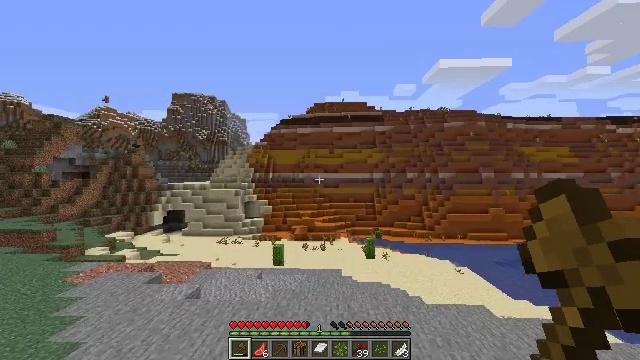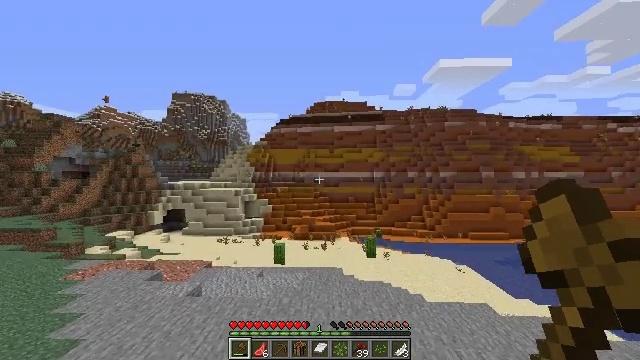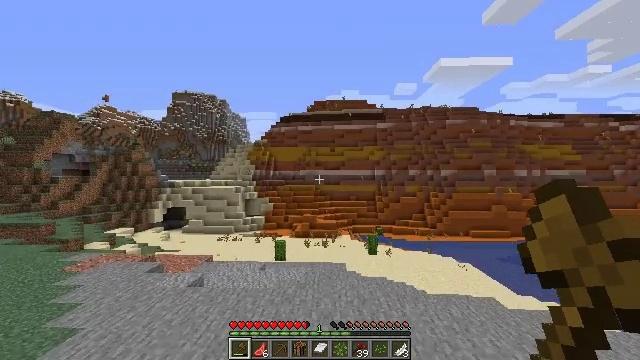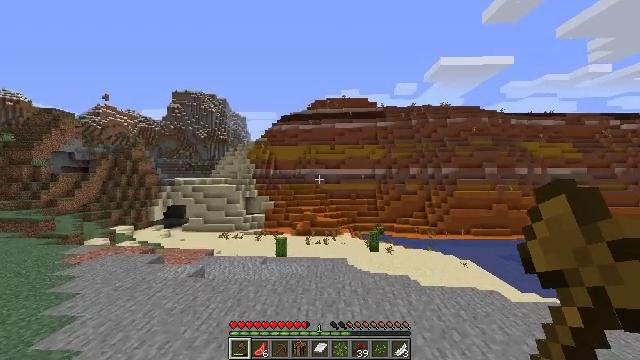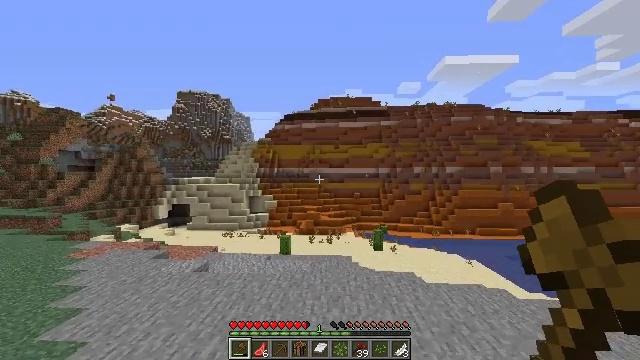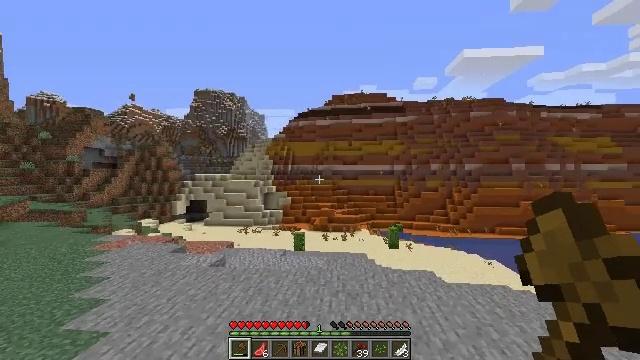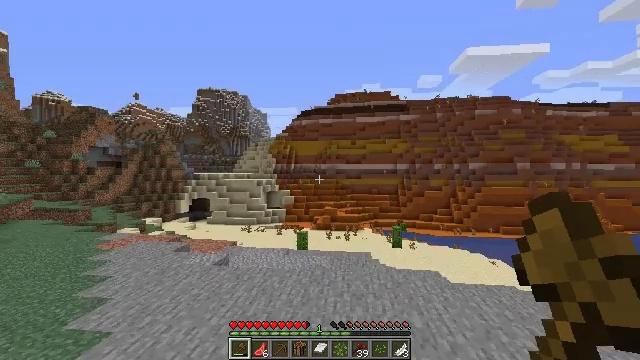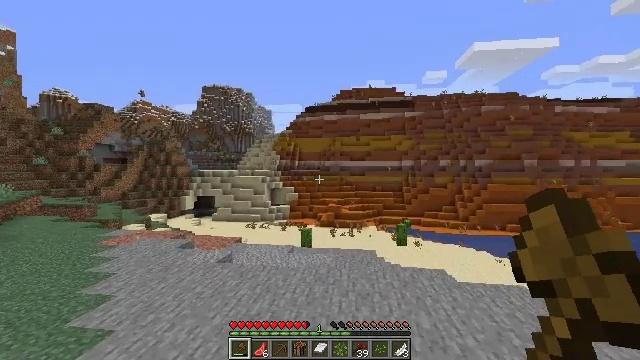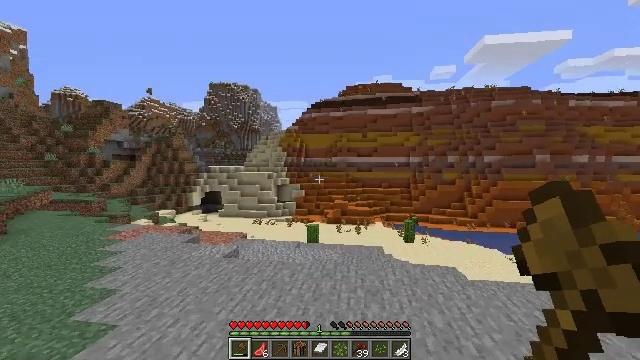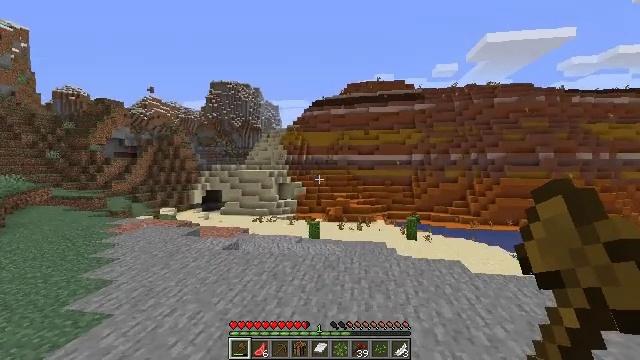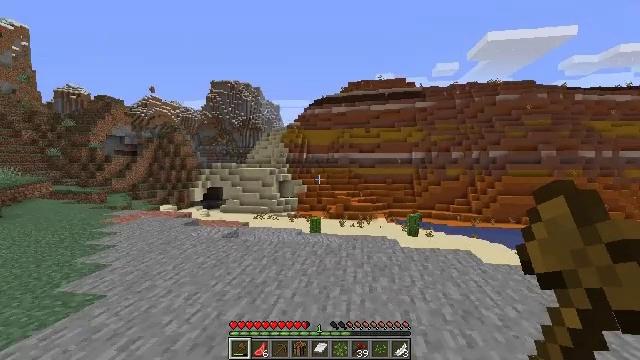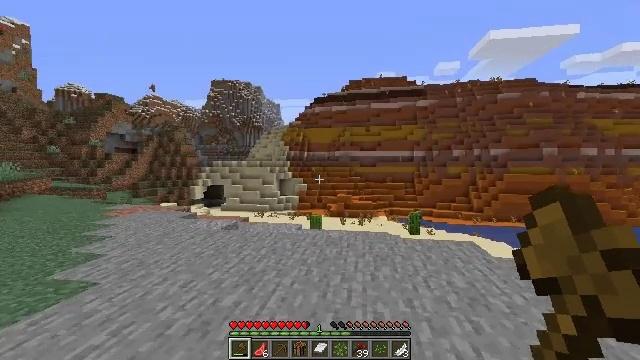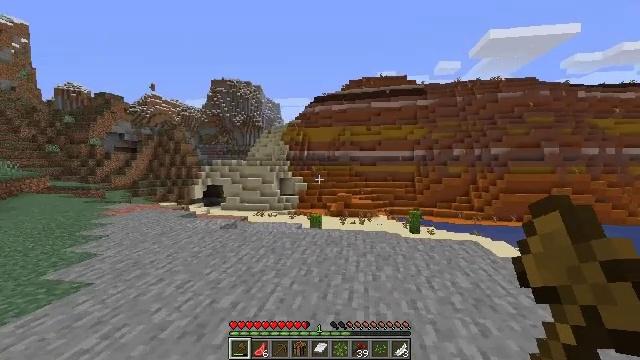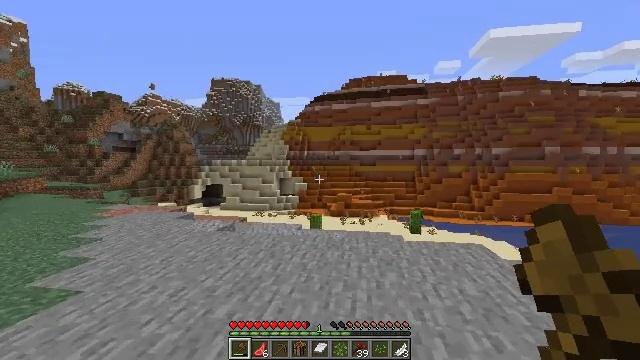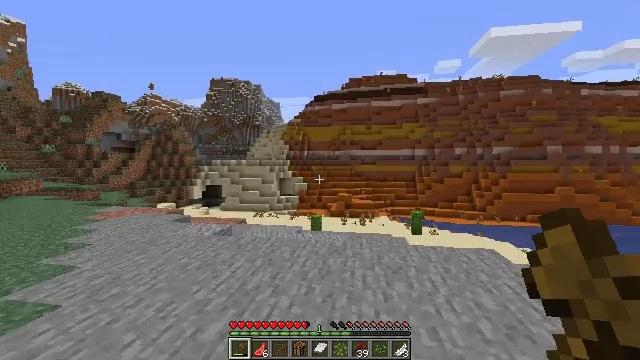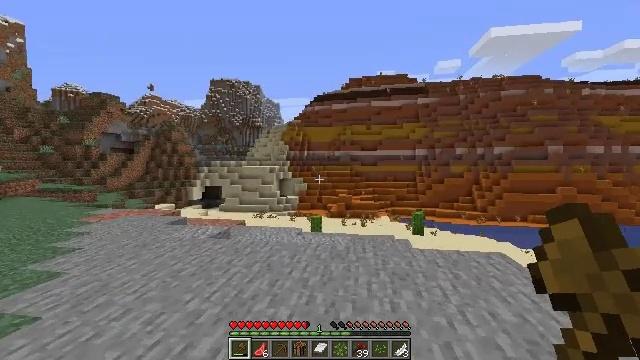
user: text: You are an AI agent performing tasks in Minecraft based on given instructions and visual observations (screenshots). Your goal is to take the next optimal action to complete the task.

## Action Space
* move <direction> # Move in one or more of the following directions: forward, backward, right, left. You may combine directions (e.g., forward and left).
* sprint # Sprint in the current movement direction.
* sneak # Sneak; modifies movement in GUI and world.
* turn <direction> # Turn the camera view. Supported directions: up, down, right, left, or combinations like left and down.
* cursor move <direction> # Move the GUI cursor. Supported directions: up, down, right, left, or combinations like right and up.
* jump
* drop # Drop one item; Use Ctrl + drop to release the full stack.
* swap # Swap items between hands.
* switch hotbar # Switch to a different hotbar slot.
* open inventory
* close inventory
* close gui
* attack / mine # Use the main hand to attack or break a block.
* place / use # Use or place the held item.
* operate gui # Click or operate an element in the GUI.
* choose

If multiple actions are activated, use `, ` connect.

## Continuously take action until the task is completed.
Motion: motion action
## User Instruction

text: Remove red sand to use for crafting or building.
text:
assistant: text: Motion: move forward
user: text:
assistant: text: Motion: move forward
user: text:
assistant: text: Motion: no_op
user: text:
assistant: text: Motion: no_op
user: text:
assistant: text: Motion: turn left
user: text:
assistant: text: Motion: move forward
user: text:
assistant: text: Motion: move forward
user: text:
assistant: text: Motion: move forward, turn left
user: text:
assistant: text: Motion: no_op
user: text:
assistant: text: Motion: no_op
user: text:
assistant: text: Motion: move forward
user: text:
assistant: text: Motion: move forward
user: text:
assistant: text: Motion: move forward
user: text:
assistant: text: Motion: move forward
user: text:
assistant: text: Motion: move forward
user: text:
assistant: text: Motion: move forward
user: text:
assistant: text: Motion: move forward, turn left
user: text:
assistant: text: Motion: move forward, turn left
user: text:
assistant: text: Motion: move forward, turn left and down
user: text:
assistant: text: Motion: move forward, turn left and down
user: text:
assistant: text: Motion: move forward
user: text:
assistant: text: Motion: move forward
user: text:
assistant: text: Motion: move forward
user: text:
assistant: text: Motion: move forward
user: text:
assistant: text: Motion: move forward
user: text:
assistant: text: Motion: move forward
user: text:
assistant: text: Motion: no_op
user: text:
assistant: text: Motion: no_op
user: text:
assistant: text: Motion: no_op
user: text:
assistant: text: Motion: move forward